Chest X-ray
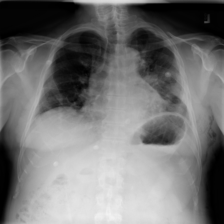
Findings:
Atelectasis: negative
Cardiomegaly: negative
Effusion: negative
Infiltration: negative
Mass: negative
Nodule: negative
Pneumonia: negative
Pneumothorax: positive
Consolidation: negative
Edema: negative
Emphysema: positive
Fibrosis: negative
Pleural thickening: negative
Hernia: negative